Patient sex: F
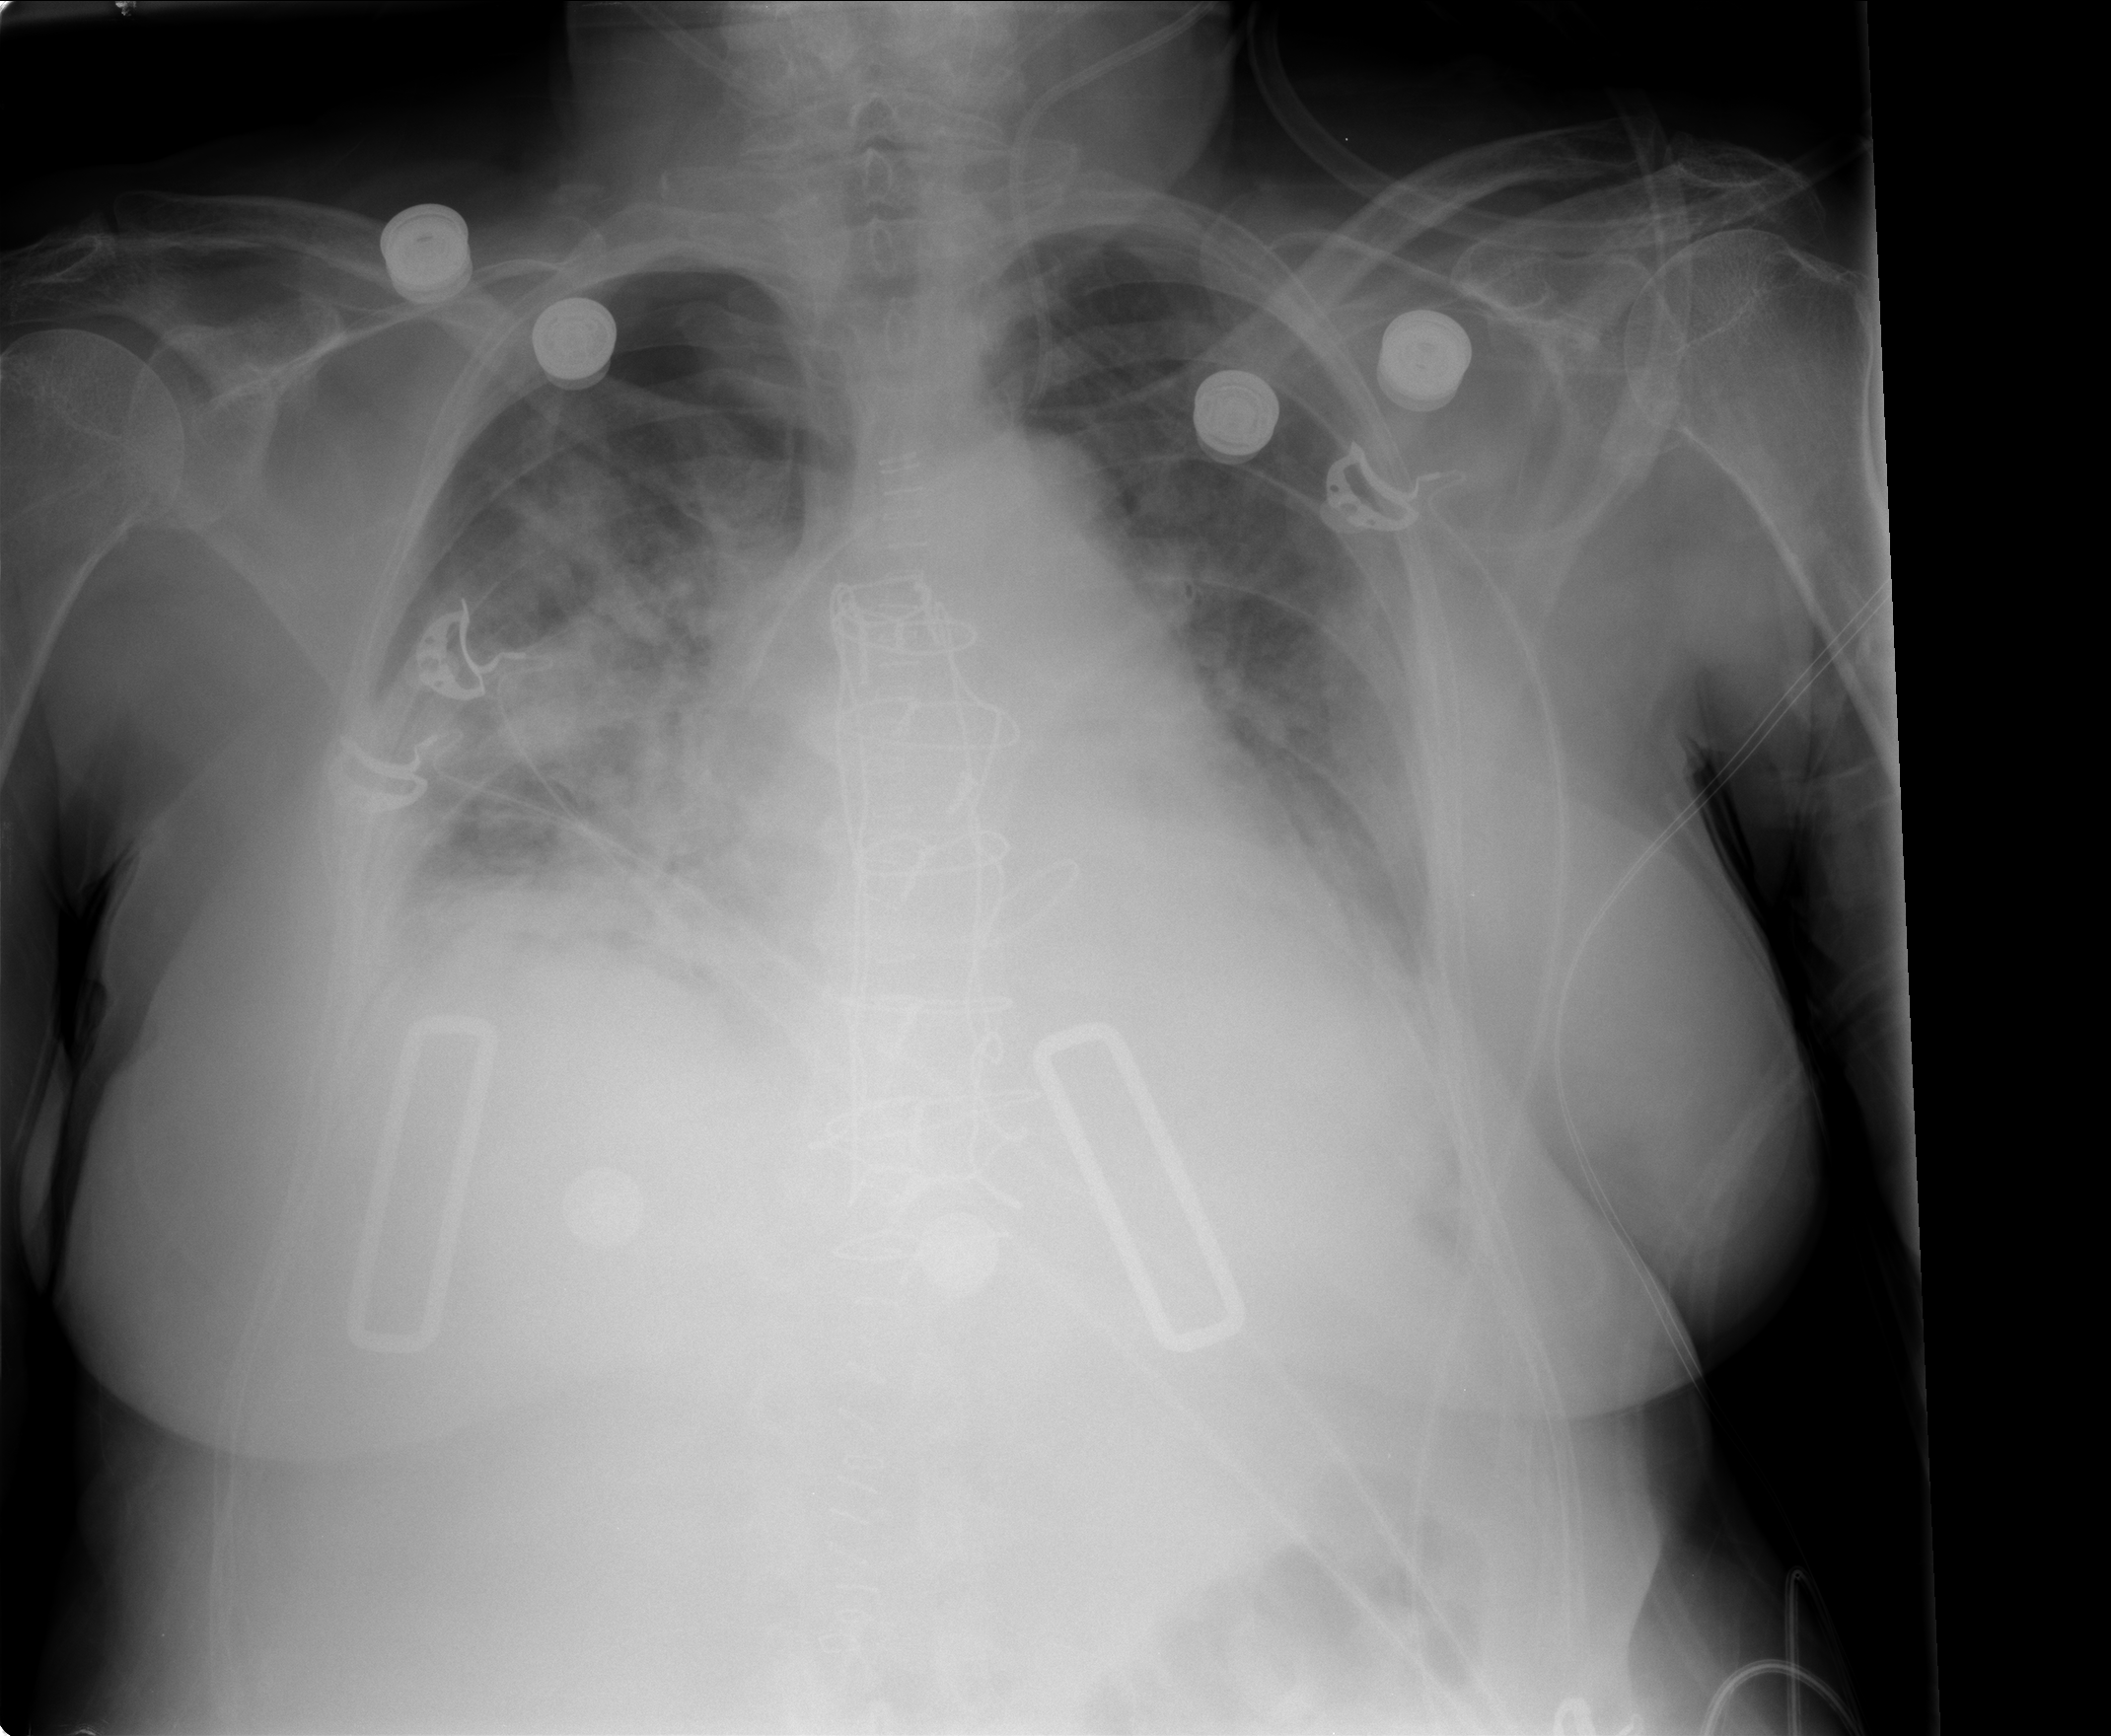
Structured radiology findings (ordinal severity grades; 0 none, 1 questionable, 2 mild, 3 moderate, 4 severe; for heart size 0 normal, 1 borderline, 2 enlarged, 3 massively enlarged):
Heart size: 2
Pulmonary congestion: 2
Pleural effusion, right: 2
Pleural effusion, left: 2
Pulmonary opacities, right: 2
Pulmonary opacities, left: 0
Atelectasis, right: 2
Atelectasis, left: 2